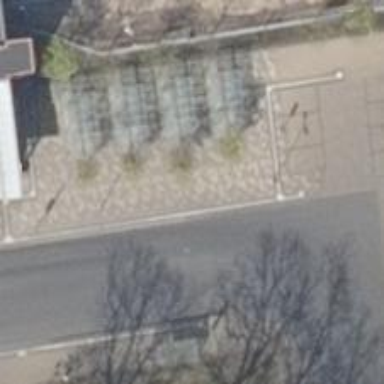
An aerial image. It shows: Public transport stop position.